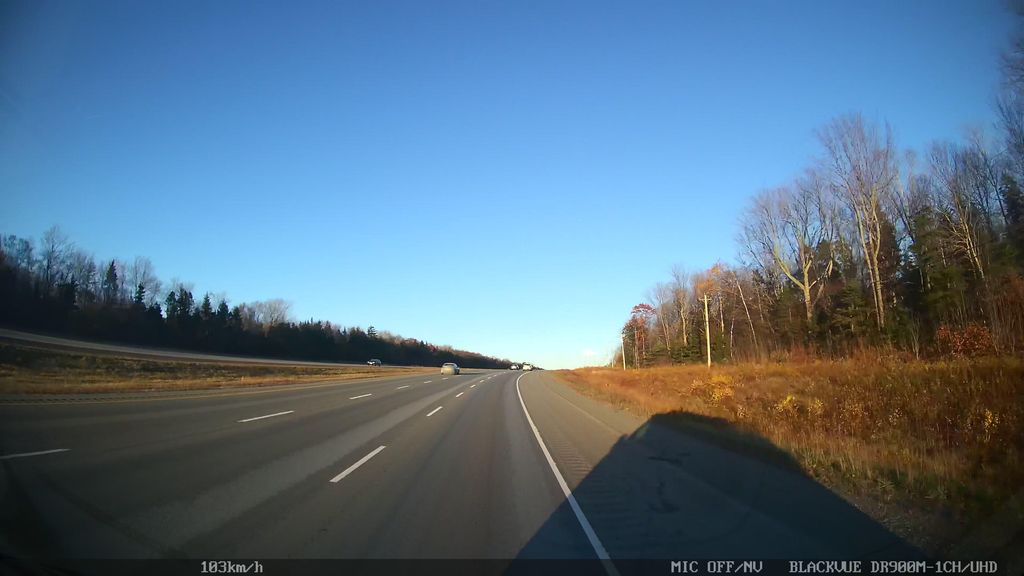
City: halifax